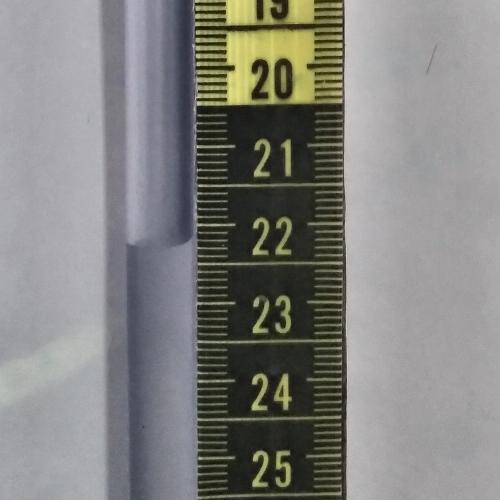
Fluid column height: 22.2 cm